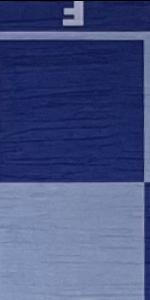
Label: Empty